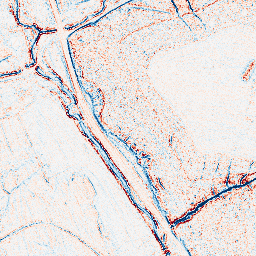
Category: edge_preserving
Decomposition family: bilateral
Decomposition parameters: d: 5
sigma_color: 100
sigma_space: 150
Upsampling method: sinc_hamming
Upsampling parameters: scale: 4
kernel_size: 16
Upsampling scale: 4